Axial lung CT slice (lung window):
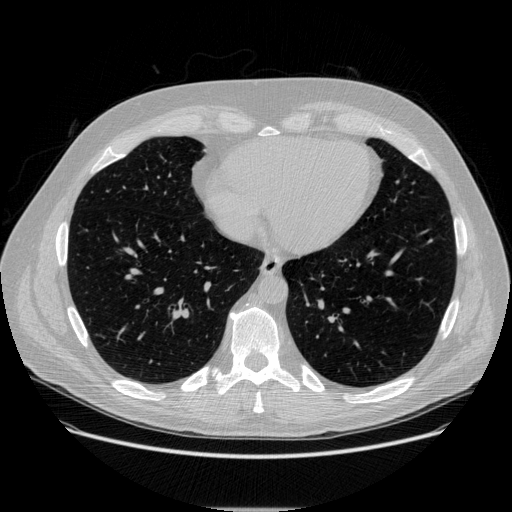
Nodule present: no